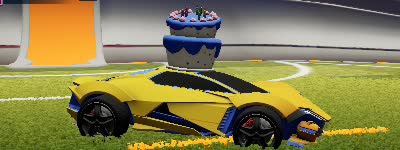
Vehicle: werewolf